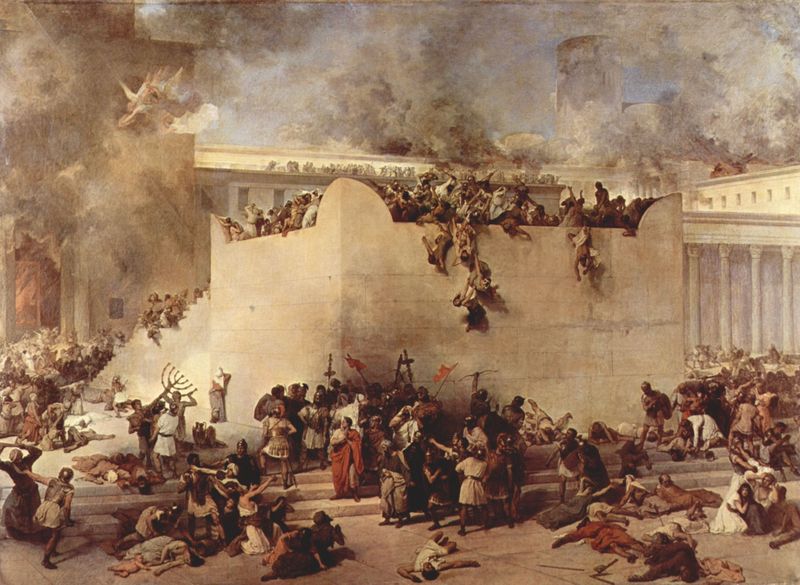
Titel: Die Zerstörung des Tempels von Jerusalem
Künstler: Francesco Hayez
Standort: Venezia
Institution: Galleria Internazionale d'Arte Moderna / Ca' Pesaro
Schlagwörter: feuer, flügel, gemälde, gewitter, gruppe, himmel, kampf, mann, schatten, weiß, wolken, frauen, menschen, stadt, fenster, frau, grau, hell, licht, marmor, männer, säule, säulen, gebäude, rot, tuch, ansammlung, leute, masse, gericht, alte, mensch, mord, stein, steine, tod, tot, öl, qualm, rauch, sonne, händler, klassizismus, kinder, chaos, engel, fahnen, fahne, mauer, dunst, tag, baby, platz, figuren, ölgemälde, brand, krieg, schlacht, sturm, treppe, zerstörung, historienbild, soldaten, leuchter, stufen, fallen, tor, gruppen, flucht, fugen, berlin, blut, antike, kreuz, palast, brennen, vernichtung, revolution, streit, waffen, aufstand, gemetzel, knien, leichen, strafe, tote, verletzte, fliehen, tumult, menschenmenge, altar, rom, römer, kerzenleuchter, jesus, portikus, massaker, griechisch, fall, sturz, zeichnerisch, griechenland, tempel, velazquez, opfer, aufregung, vertreibung, christen, israel, jerusalem, babies, judentum, siebenarmiger leuchter, stürzen, feuersbrunst, klassizistisch, kleinkinder, waende, pathos, maue, synagoge, juden, diebstahl, plündern, plünderung, italiener, klagemauer, menora, belagerung, palästina, stürmung, strahelen, fahenen, schändung, brandopferaltar, destruction jewish temple, glaubenskampf, menorah, plünderei, ulam, zersörung, zikkurat?, kampf der juden, stürzende, mauer flucht krieg tempel massaker, siebenarmiger leugster, luster siebenarmig, sonnenstrahelen